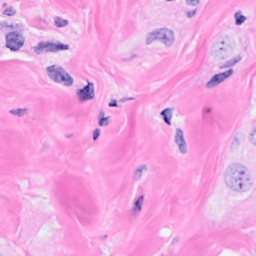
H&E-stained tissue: Breast